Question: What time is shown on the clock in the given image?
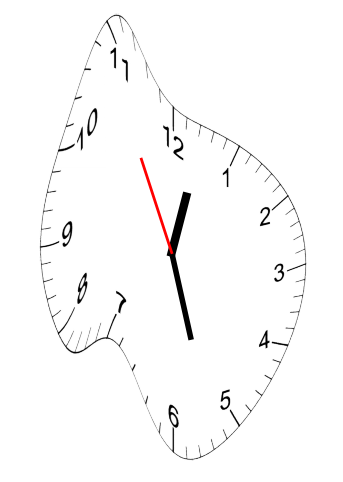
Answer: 12:26:55